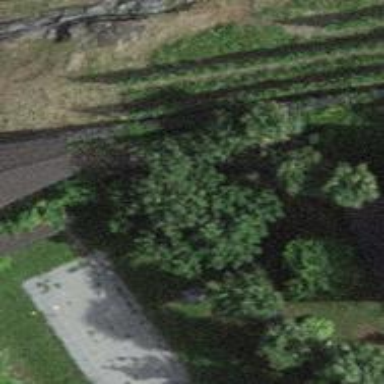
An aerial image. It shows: Retaining wall.